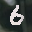
Label: 6